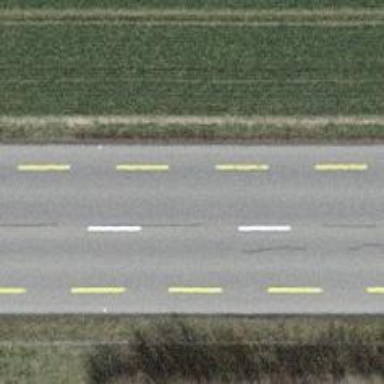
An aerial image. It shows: Primary highway with dedicated lane for cyclists.